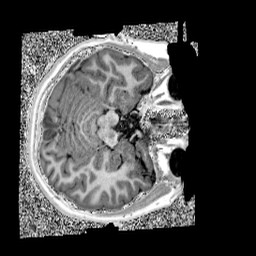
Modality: UNIT1
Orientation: axial
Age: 14
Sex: female
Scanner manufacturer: siemens
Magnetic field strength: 3 T
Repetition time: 4 s
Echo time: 0.00299 s